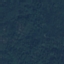
Label: Forest